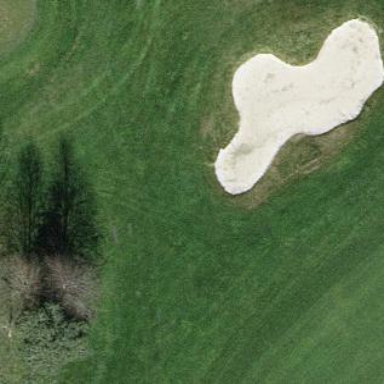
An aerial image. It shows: Golf bunker filled with natural sand.